Field crop: maize
Growth stage: 2
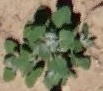
Species: chenopodium